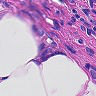
Metastatic tissue present: yes